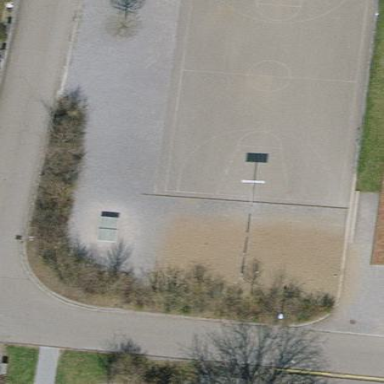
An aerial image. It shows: Basketball court in the leisure land pitch.